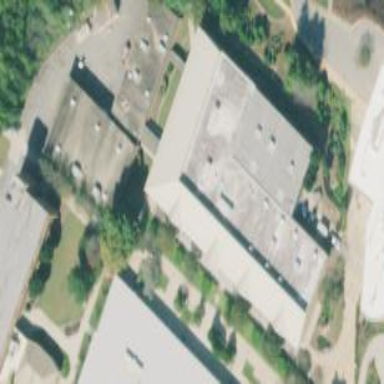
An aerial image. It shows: College building.